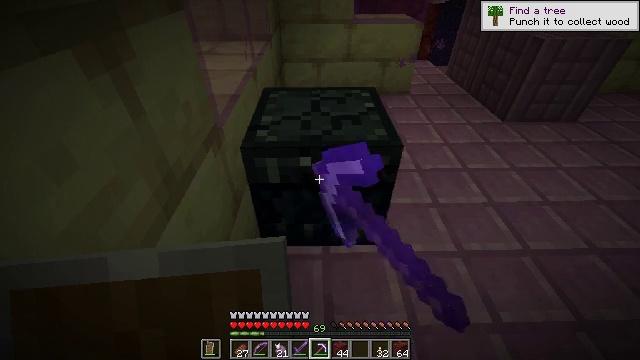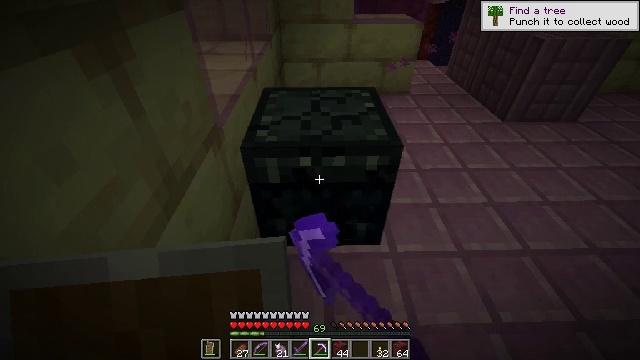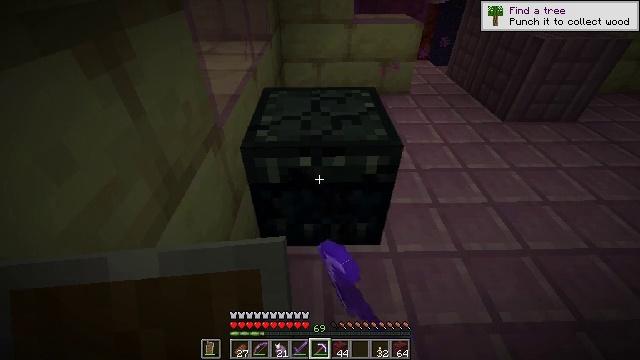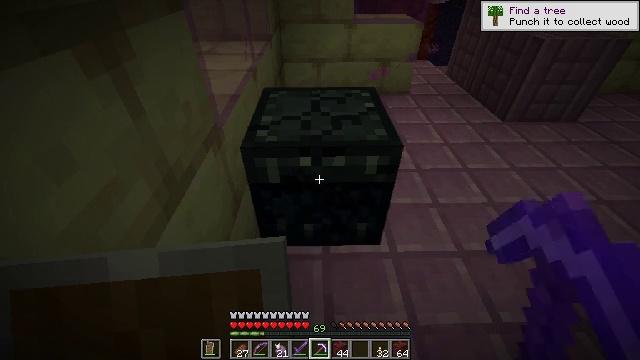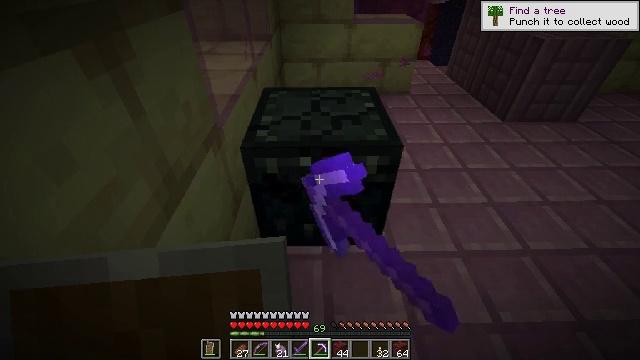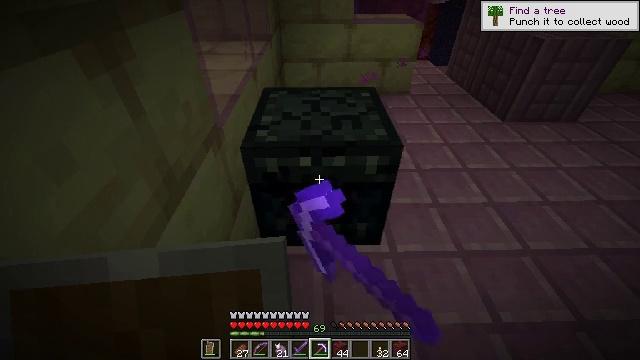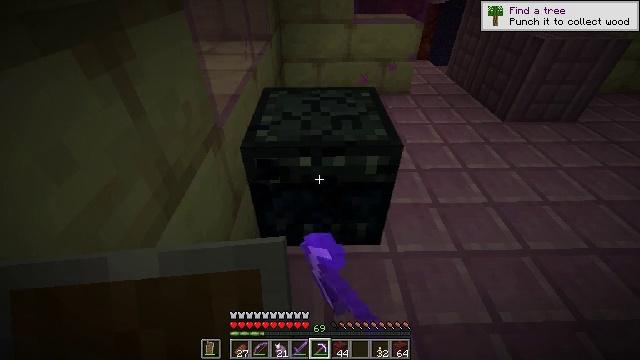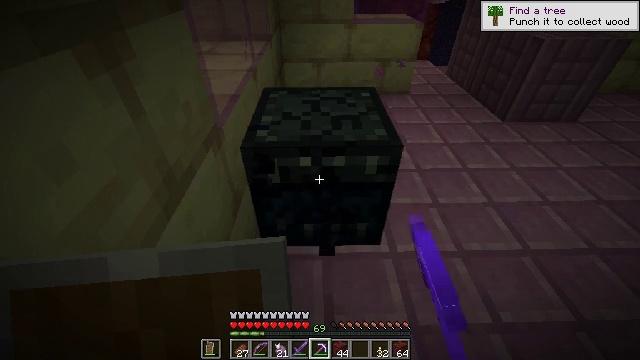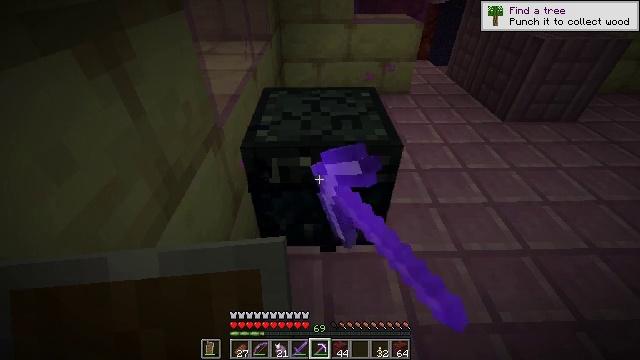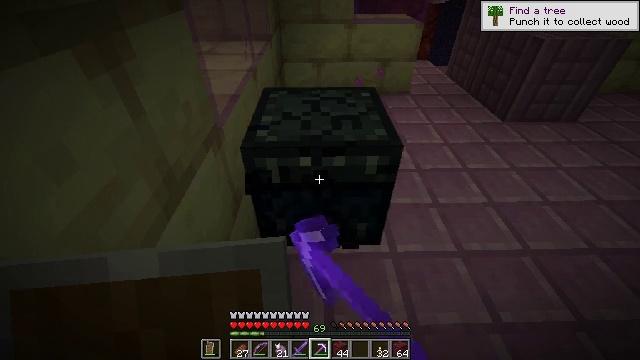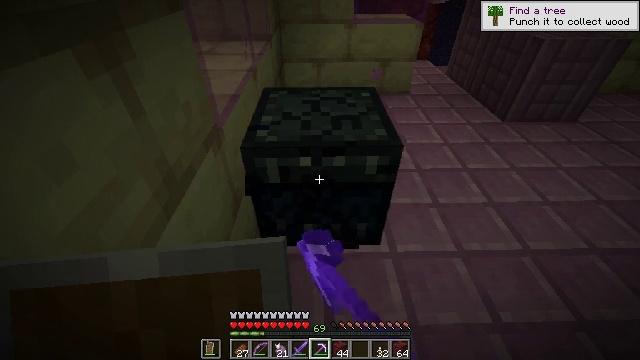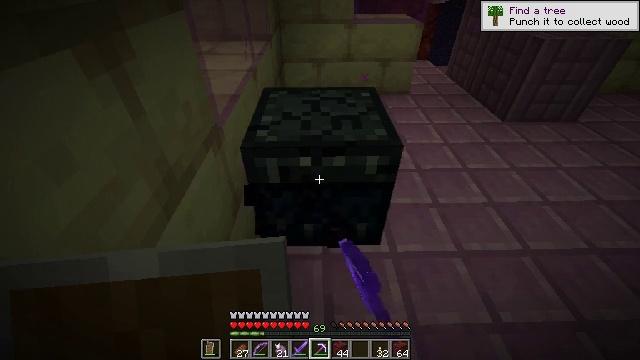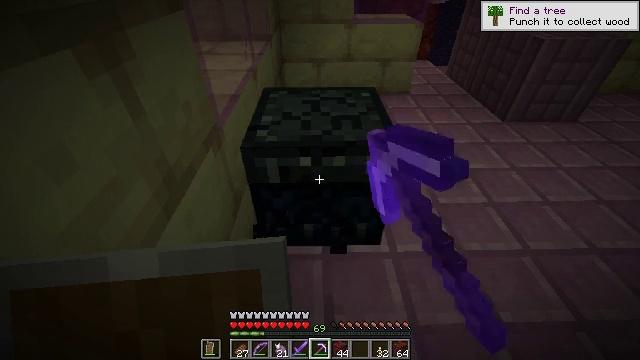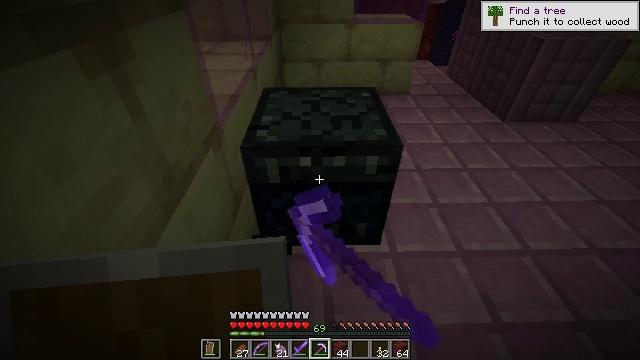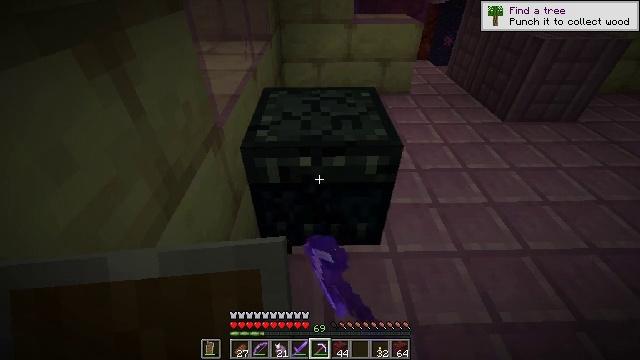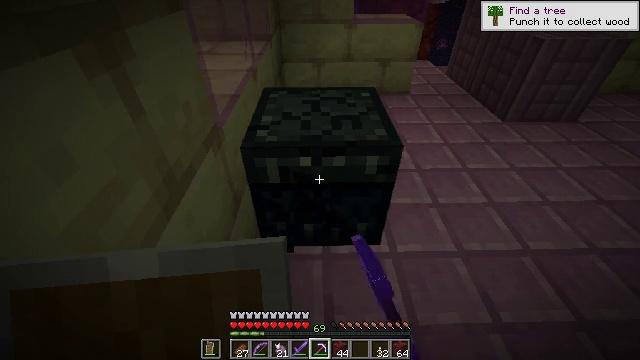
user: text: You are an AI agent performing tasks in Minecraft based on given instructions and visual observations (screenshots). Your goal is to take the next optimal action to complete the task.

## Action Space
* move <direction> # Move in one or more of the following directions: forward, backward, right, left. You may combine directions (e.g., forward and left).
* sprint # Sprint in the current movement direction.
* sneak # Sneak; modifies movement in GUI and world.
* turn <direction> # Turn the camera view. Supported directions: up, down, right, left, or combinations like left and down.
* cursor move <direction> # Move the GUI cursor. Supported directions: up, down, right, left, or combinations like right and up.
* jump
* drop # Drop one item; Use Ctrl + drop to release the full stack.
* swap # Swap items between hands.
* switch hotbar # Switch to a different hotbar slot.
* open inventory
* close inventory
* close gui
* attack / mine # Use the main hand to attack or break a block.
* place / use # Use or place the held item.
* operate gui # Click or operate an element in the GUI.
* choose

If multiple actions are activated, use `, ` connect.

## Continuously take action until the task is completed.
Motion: motion action
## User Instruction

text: Use a pickaxe to gather the ender chest.
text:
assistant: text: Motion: attack / mine
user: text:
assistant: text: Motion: attack / mine
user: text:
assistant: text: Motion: attack / mine
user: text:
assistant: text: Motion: attack / mine
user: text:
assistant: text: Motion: attack / mine
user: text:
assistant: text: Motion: attack / mine
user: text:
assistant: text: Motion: attack / mine
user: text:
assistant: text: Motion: attack / mine
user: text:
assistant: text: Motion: attack / mine
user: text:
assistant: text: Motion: attack / mine
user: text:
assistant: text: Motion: attack / mine
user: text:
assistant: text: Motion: attack / mine
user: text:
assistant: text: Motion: attack / mine
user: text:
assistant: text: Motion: attack / mine
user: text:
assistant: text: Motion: attack / mine
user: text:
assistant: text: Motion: attack / mine
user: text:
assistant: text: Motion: attack / mine
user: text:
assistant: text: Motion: attack / mine
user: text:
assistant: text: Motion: attack / mine
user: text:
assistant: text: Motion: attack / mine
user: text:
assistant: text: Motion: attack / mine
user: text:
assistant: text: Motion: attack / mine
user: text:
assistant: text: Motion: attack / mine
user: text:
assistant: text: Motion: attack / mine
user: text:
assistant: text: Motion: attack / mine
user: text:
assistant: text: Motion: attack / mine
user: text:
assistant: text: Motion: attack / mine
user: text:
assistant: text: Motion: attack / mine
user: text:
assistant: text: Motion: attack / mine
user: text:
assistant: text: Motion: attack / mine